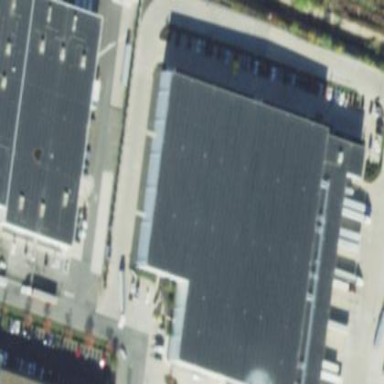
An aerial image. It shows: Warehouse.